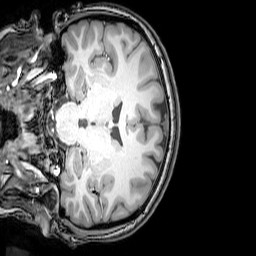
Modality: T1w
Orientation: coronal
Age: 21
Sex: female
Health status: healthy
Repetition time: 0.081 s
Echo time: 0.037 s